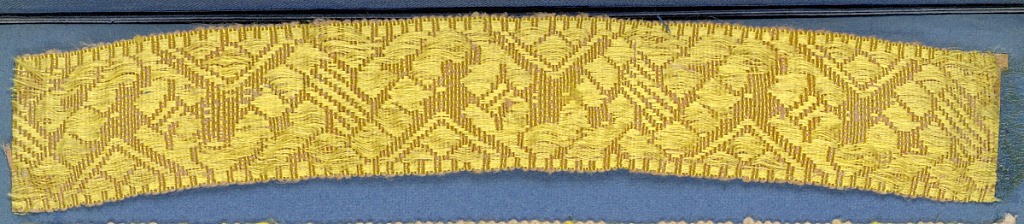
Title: Trimming
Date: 19th century
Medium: silk Technique: woven
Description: Yellow and pink trimming fragment in a design of an ornamented zigzag band.